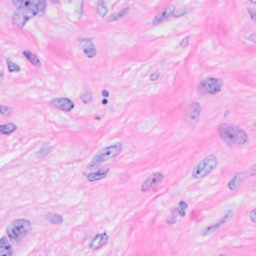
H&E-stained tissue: Breast